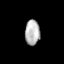
Tissue: lung
Cell type: Epithelial cells
Senescence score: 0.2317
Nuclear area (px): 365
Mean DAPI intensity: 181.89